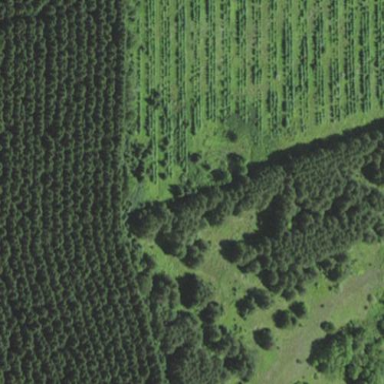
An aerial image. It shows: Forest with evergreen broadleaved trees. It appears to be man-made plantation.